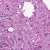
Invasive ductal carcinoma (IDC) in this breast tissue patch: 0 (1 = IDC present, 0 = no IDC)